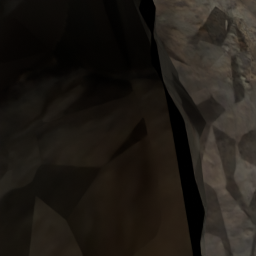
Label: nature